Question: I have an activity that is generated by a custom BaseAdapter and look like this:

This is the 'getView' off the custom BaseAdapter:
'''
@Override
public View getView(int position, View view, ViewGroup parent) {
final Visita visita = getItem(position);
view = mInflater.inflate(R.layout.visita_item, null); //The ListView Item
ImageButton btnUp, btnDown;
btnUp = (ImageButton)view.findViewById(R.id.visita_btn_move_up);
btnDown = (ImageButton)view.findViewById(R.id.visita_btn_move_down);
btnUp = (ImageButton) view.findViewById(R.id.visita_btn_move_up);
if (position != 0) {// First item can't have the button up
btnUp.setBackgroundResource(R.drawable.ic_arrow_up);
}
btnDown = (ImageButton) view.findViewById(R.id.visita_btn_move_down);
if (position != visitas.size() - 1) {// Last item can't have the button down
btnDown.setBackgroundResource(R.drawable.ic_arrow_down);
}
final DatabaseAdapter adapter = new DatabaseAdapter(context);
btnUp.setOnClickListener(new OnClickListener() {
@Override
public void onClick(View v) {
// TODO Auto-generated method stub
Log.d(TAG, "Moving UP");
ContentValues values = new ContentValues();
valores.put(DatabaseHelper.VISITA_COLS[5], visita.order - 1);
String where = "ordem=?";
String[] whereArgs = {String.valueOf(visita.order)};
Log.d(TAG, "ID: " + adapter.atualizar(valores, where, whereArgs, DatabaseHelper.TB_VISITA));
// I should refresh the ListView now
}
});
btnDown.setOnClickListener(new OnClickListener( ) {
@Override
public void onClick(View v) {
// TODO Auto-generated method stub
Log.d(TAG, "Movind DOWN");
//Here i should need the same, update the order in database and after refresh the ListView
}
});
return view;
}
'''
Basically, the 'onClick' off 'btnUp' and 'btnDown' are self explanatory. The order need to be saved in database too because it will be sent after. The update in dastabase works fine, my problem is: How can I refresh the ListView inside his own BaseAdapter?
I checked <URL> question but without success.
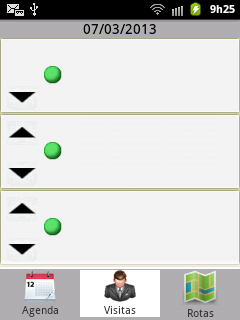
Answer: I've used 'BroadcastReceiver' to refresh the 'ListView' like <URL>